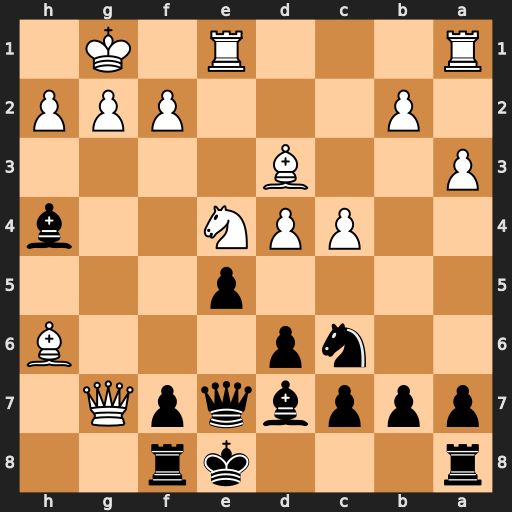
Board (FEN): r3kr2/pppbqpQ1/2np3B/4p3/2PPN2b/P2B4/1P3PPP/R3R1K1
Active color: b
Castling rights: q
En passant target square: -
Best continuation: O-O-O Bg5 Bxg5